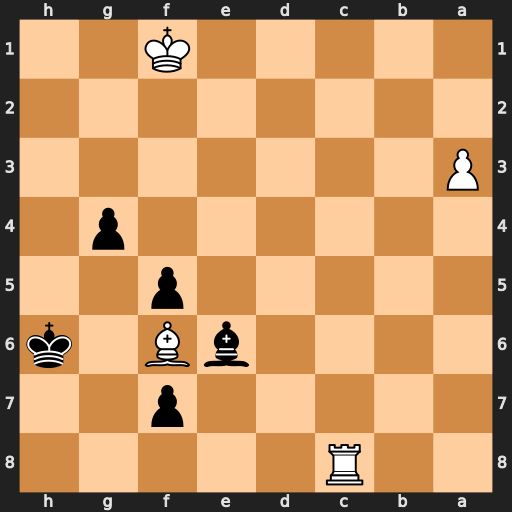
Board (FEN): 2R5/5p2/4bB1k/5p2/6p1/P7/8/5K2
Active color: b
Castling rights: -
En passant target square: -
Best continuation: Bxc8